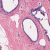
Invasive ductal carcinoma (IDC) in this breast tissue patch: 0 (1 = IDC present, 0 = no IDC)